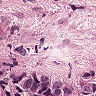
Metastatic tissue present: no